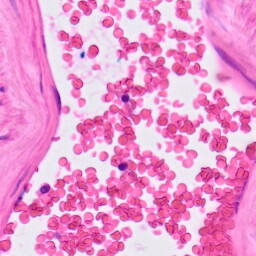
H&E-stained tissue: Lung